Interaction volume radius: 5 \u00c5
Interaction volume height: 30 \u00c5
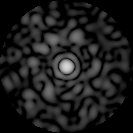
Disorder parameter: 0.8113